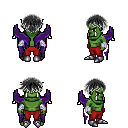
a pixel art fantasy rpg character, male body template, orc, green skin, purple wings, red pants, gray short bangs hairstyle, white cloth bandages, metal boots, four views (front, back, left, right), 2x2 character sprite sheet, small pixel art, hard edges, no anti-aliasing